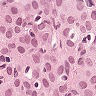
Metastatic tissue present: yes